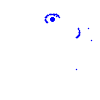
Particle: pion